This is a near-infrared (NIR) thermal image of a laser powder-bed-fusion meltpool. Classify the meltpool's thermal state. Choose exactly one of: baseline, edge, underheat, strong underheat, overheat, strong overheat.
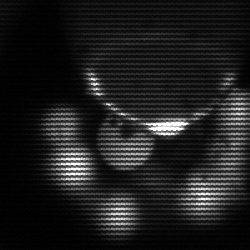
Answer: edge